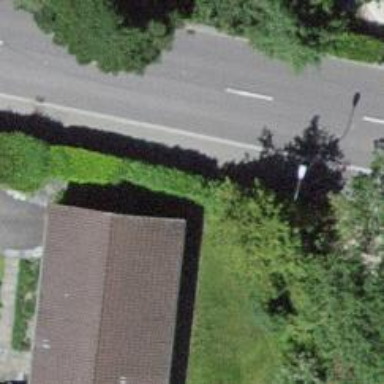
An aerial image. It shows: Hedge barrier.